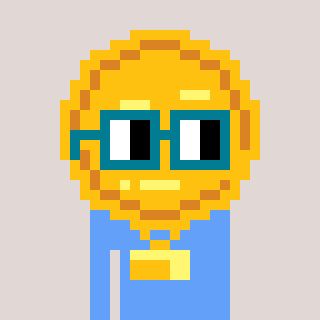
a pixel art character with square dark green glasses, a medal-shaped head and a blue-colored body on a warm background